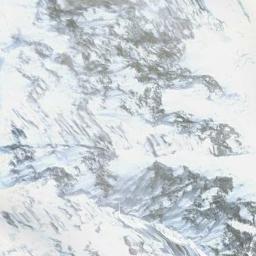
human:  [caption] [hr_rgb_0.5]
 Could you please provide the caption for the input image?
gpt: The snowberg is covered with snow .

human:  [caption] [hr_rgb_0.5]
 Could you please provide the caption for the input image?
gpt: A snow-covered mountain covered in large areas .

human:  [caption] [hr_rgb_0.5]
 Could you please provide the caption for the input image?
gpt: The snowberg is covered with snow and ice and lots of horn peaks remain at the top of the snowberg .

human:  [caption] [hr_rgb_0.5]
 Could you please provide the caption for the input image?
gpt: The snow berg is consist of bare land and white snow .

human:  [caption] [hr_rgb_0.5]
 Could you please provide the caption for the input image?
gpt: There are full of snow on the snowberg .